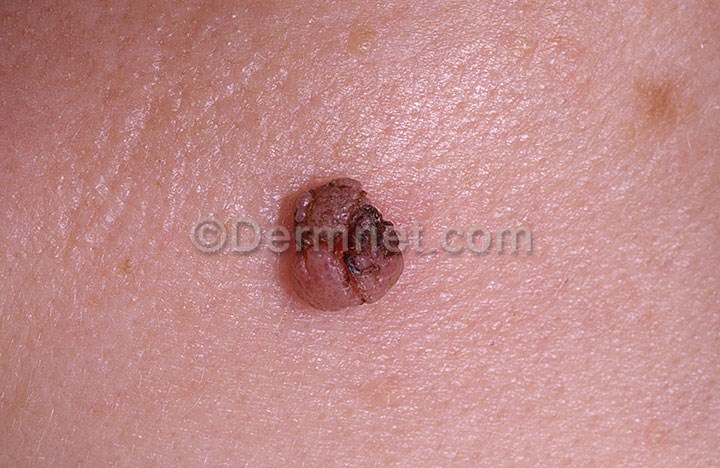
Disease: Seborrheic Keratoses and other Benign Tumors